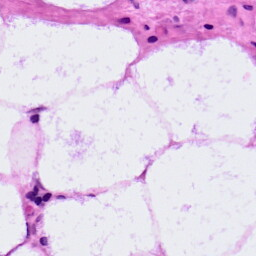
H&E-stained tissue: LymphNode